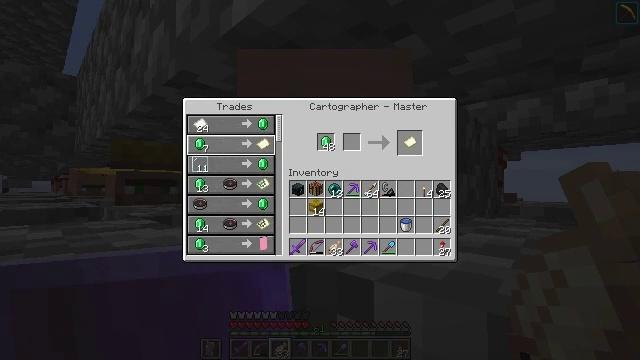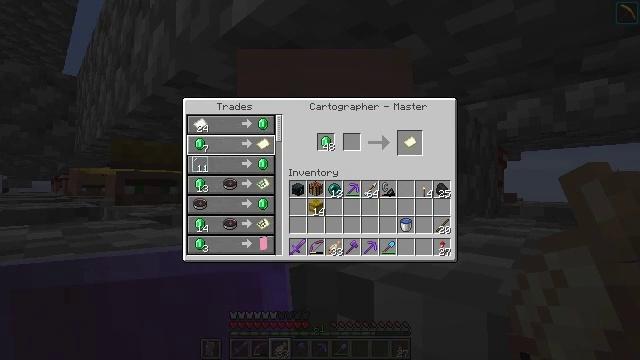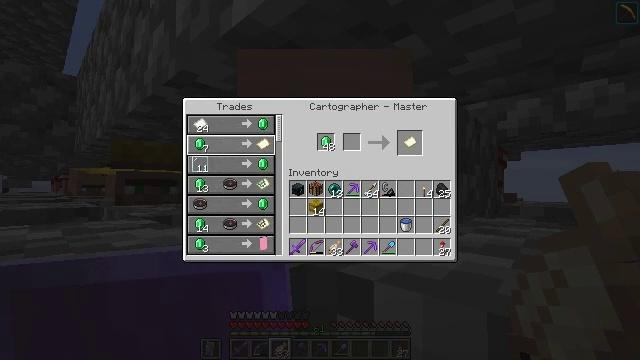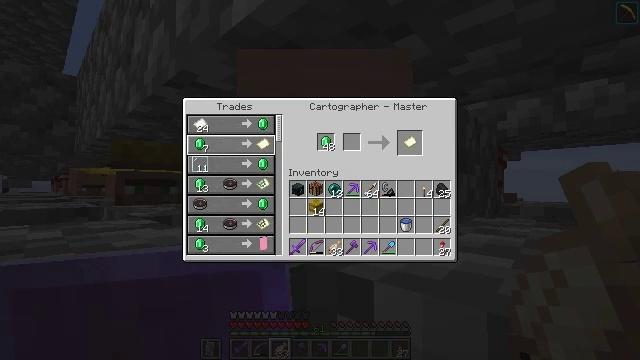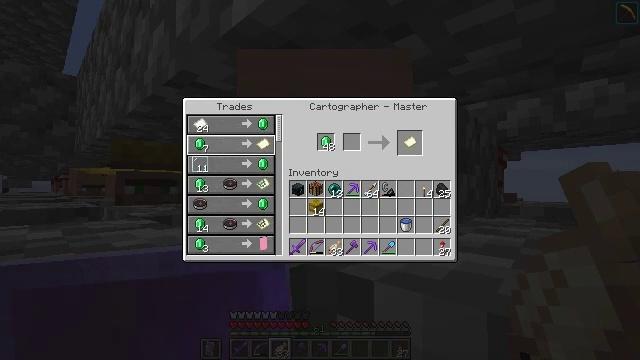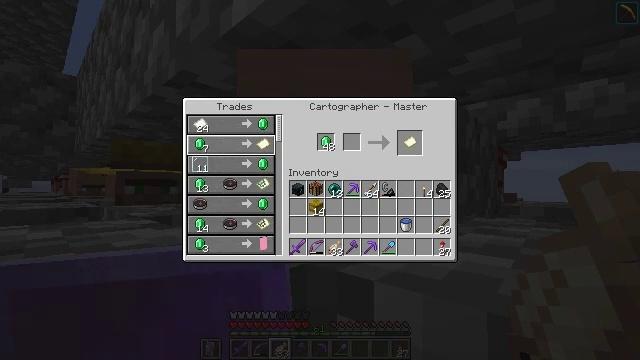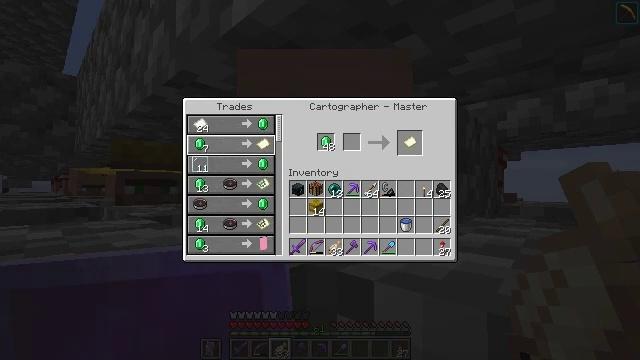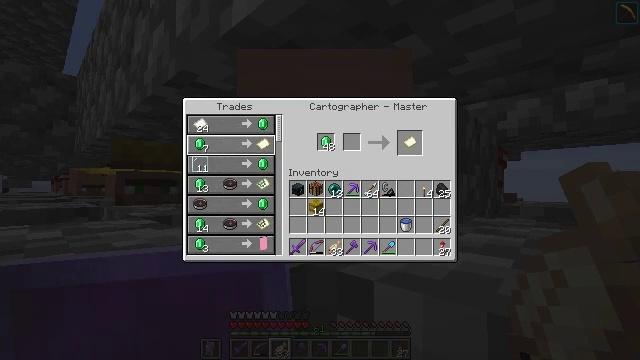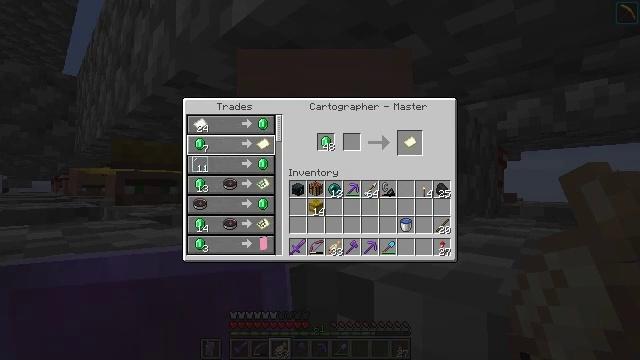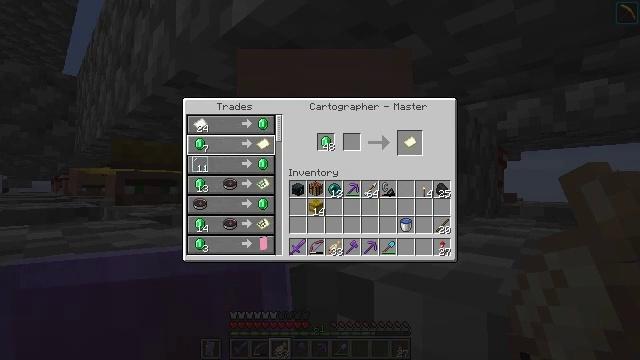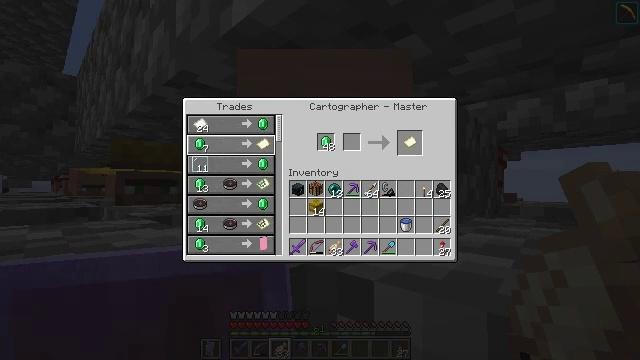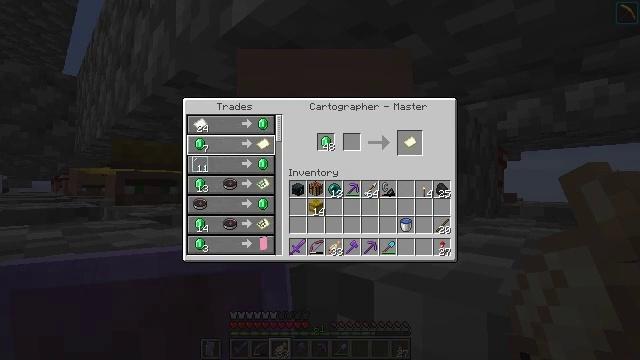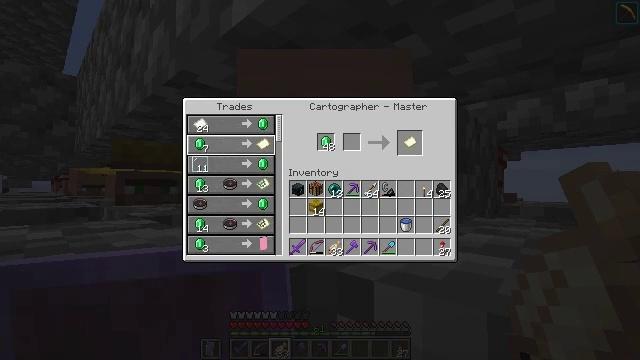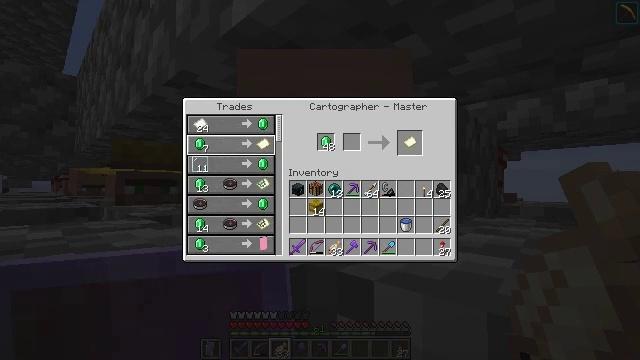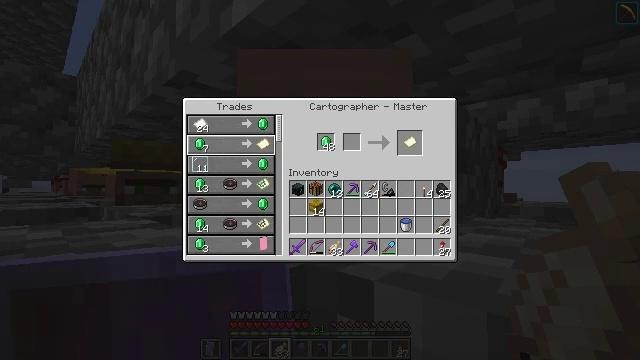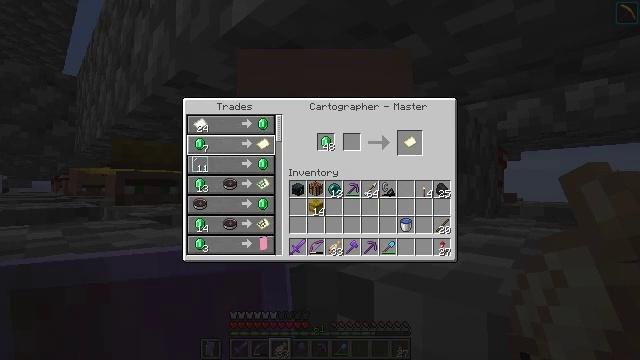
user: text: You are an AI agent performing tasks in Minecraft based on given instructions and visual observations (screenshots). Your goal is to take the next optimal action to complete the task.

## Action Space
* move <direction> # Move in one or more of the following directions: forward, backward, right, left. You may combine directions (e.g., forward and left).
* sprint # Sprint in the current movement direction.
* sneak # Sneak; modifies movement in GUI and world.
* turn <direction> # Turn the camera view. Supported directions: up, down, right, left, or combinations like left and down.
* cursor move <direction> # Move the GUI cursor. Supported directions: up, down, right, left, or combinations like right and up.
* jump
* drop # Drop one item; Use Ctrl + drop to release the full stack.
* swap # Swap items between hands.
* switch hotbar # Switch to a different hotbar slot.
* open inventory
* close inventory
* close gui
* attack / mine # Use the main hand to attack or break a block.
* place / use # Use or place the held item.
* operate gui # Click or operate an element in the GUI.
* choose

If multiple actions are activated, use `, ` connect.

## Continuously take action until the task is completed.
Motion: motion action
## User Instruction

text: Combine paper and a compass on a crafting table to craft a map.
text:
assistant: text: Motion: no_op
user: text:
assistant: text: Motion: no_op
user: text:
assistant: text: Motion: no_op
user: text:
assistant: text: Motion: no_op
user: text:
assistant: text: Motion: no_op
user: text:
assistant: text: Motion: no_op
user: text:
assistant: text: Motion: no_op
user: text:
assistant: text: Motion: no_op
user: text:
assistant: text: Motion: no_op
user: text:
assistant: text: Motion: no_op
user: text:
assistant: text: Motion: no_op
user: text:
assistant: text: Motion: no_op
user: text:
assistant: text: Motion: no_op
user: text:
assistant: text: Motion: no_op
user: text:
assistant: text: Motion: no_op
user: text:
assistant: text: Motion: no_op
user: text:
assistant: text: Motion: no_op
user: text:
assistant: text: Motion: no_op
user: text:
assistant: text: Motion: no_op
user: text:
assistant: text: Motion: no_op
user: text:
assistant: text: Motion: no_op
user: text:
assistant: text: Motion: no_op
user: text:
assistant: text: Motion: no_op
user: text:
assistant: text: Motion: no_op
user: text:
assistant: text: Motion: no_op
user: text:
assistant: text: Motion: no_op
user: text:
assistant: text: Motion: no_op
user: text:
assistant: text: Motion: no_op
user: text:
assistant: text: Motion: no_op
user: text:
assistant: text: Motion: no_op